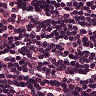
Metastatic tissue present: no